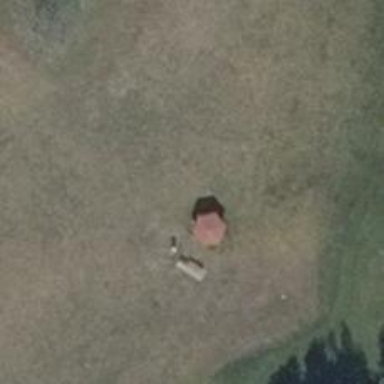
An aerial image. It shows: Weather shelter used as amenity.